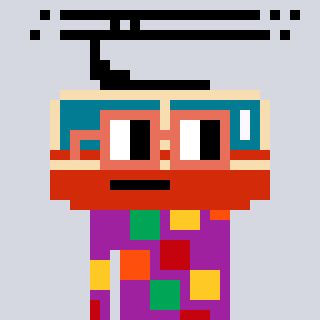
a pixel art character with square orange glasses, a tram wagon-shaped head and a magenta-colored body on a cool background